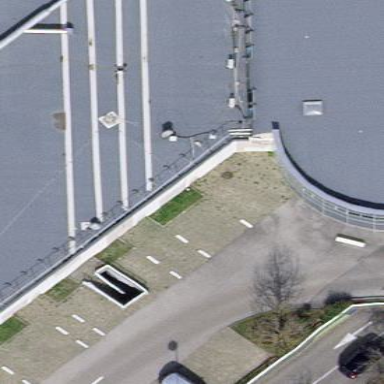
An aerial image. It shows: Building.